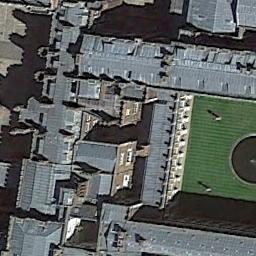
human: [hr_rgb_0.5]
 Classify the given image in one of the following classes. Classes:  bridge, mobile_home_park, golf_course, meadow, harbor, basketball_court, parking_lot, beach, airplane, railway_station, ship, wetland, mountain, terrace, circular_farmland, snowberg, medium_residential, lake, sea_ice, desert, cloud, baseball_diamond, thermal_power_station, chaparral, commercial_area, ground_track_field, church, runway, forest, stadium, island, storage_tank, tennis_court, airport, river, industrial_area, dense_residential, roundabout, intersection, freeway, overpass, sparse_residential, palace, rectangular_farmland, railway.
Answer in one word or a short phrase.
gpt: palace